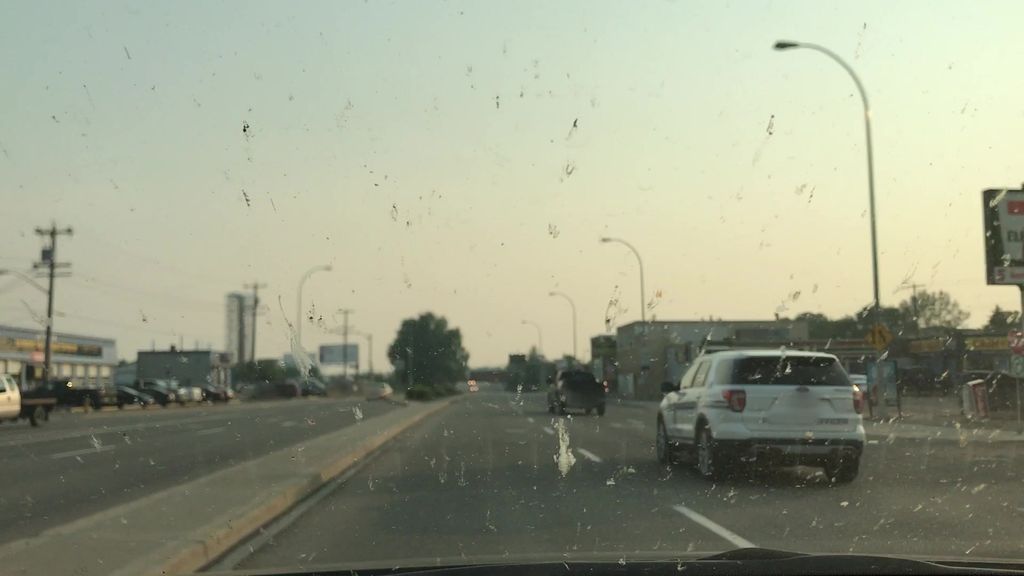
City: edmonton